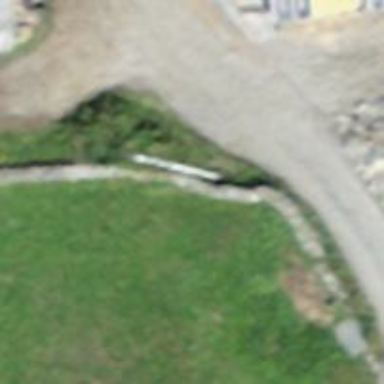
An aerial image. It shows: Wall made of dry stone.